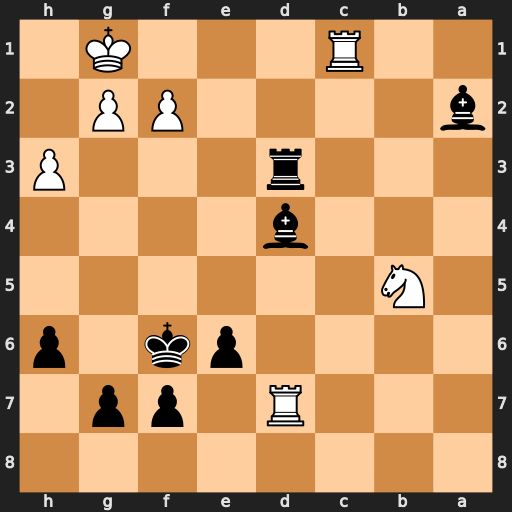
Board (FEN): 8/3R1pp1/4pk1p/1N6/3b4/3r3P/b4PP1/2R3K1
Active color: b
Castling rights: -
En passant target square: -
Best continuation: Bxf2+ Kxf2 Rxd7